Aerial crown-view tile of a tropical tree (Barro Colorado Island, Panama), acquired 20250512:
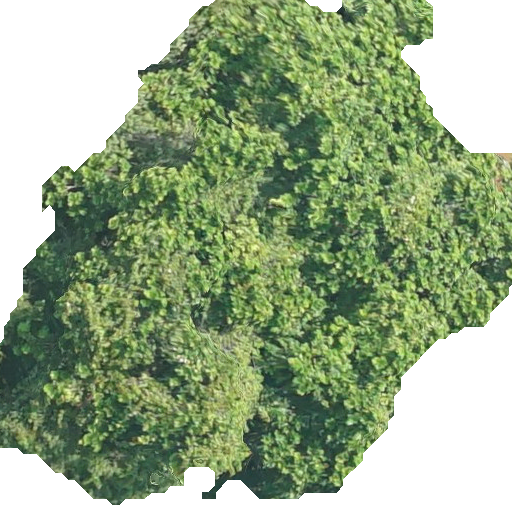
Species: Anacardium excelsum
GBIF accepted scientific name: Anacardium excelsum
Crown area: 278.447 m²